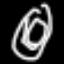
Label: donut